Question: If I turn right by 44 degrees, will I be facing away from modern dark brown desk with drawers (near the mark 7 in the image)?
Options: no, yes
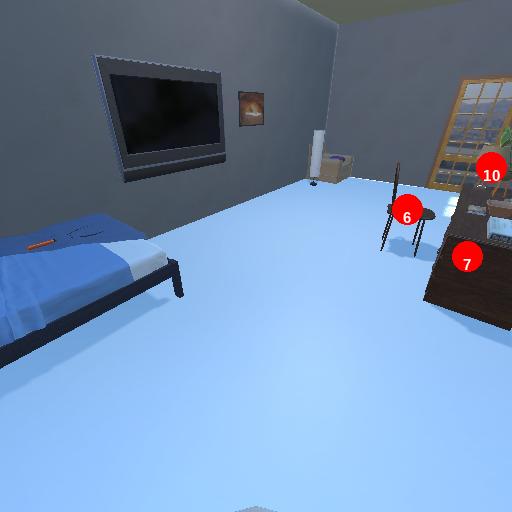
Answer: no